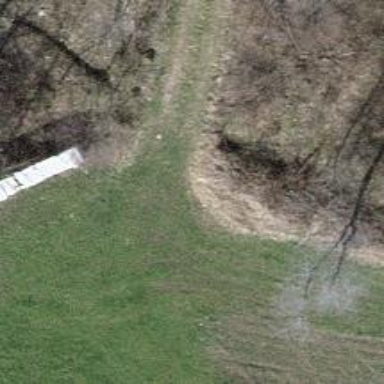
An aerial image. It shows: Culvert tunnel.